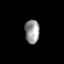
Tissue: prostate
Cell type: T cells
Senescence score: 0.3488
Nuclear area (px): 341
Mean DAPI intensity: 149.789